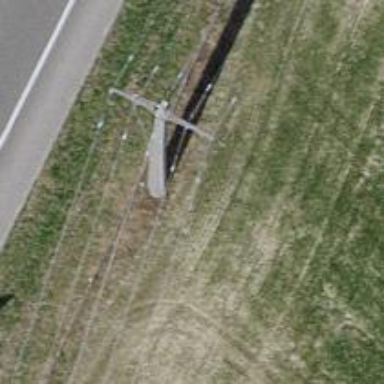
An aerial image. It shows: Power pole.